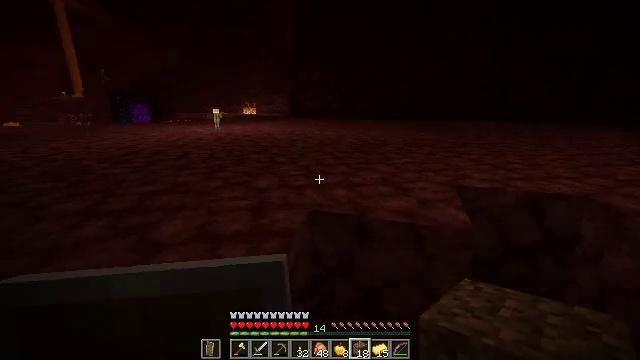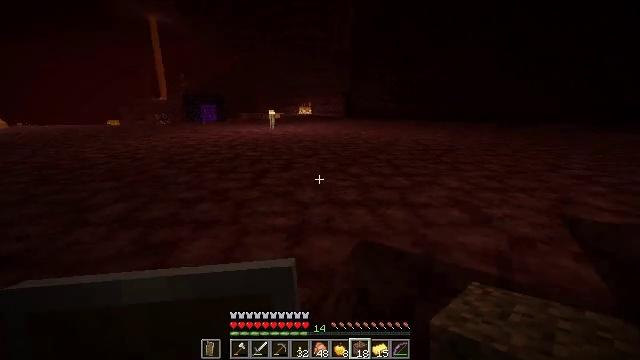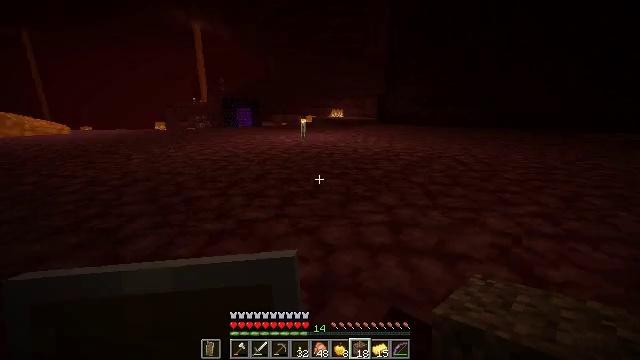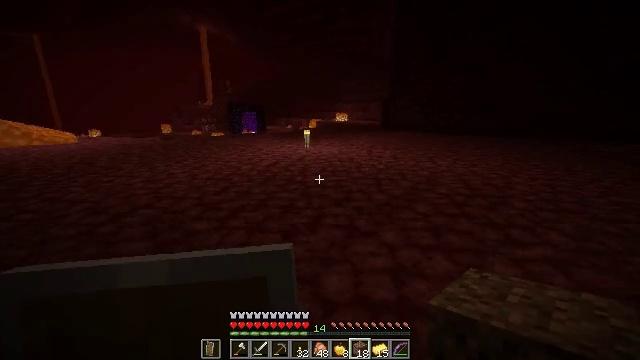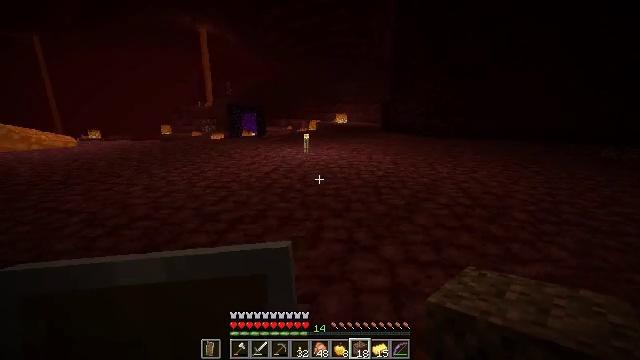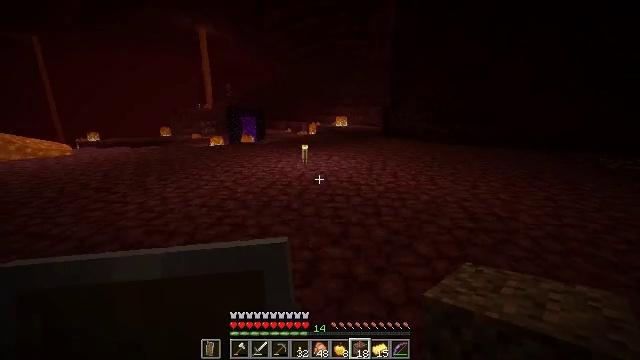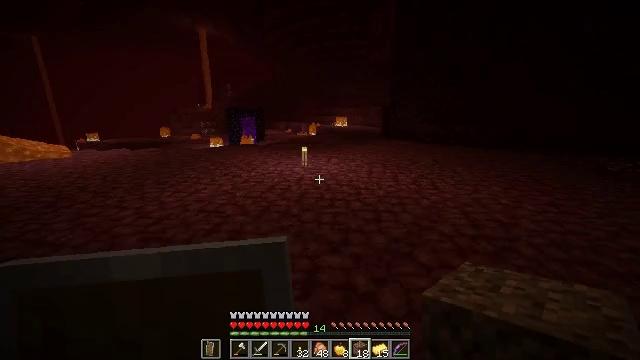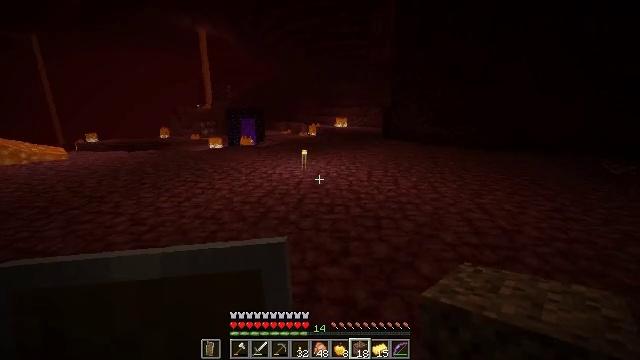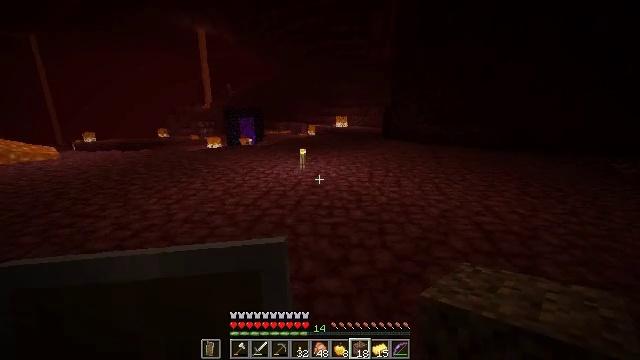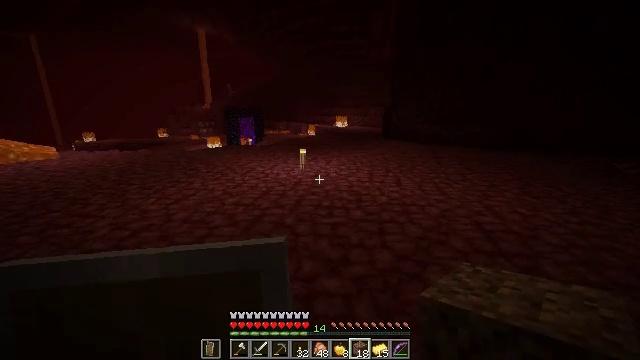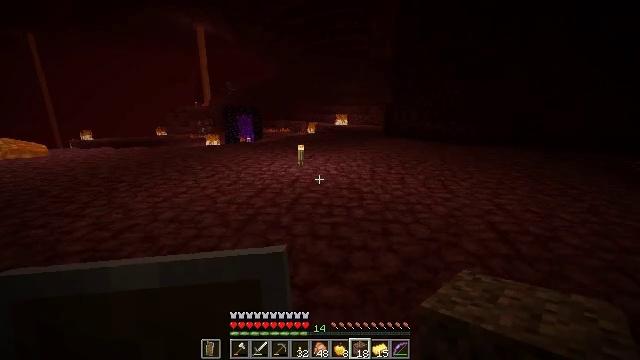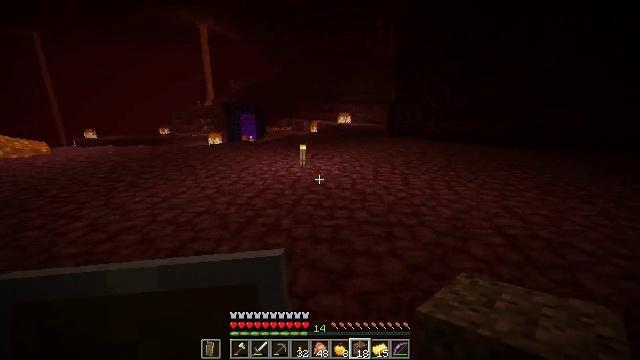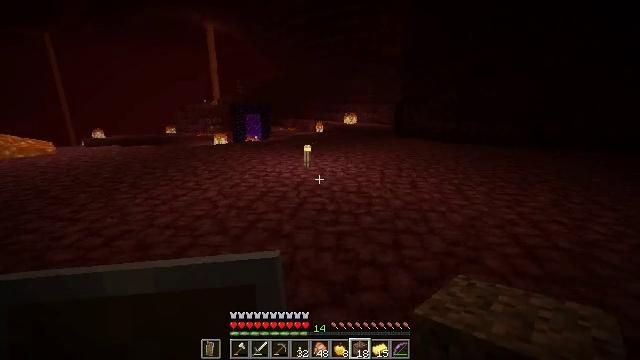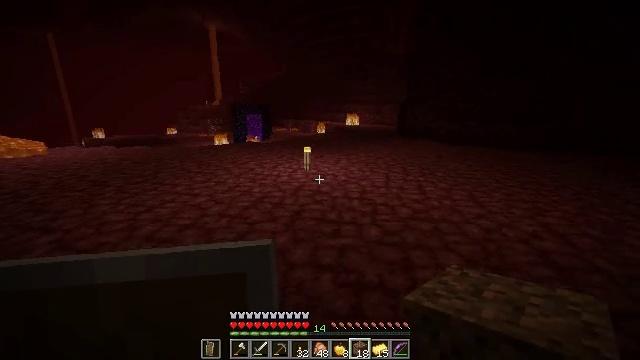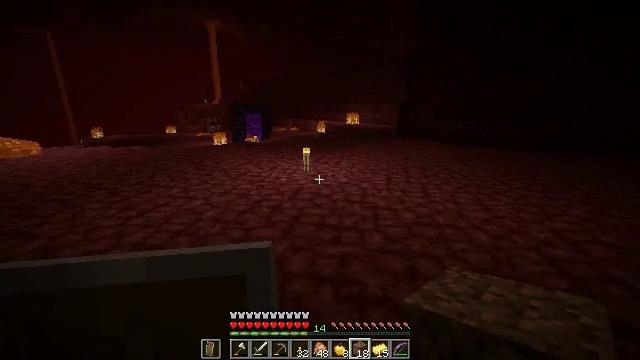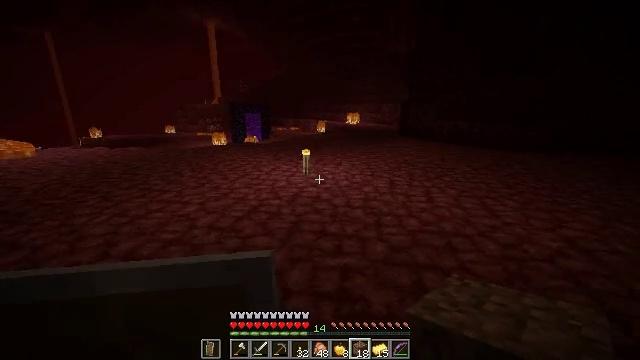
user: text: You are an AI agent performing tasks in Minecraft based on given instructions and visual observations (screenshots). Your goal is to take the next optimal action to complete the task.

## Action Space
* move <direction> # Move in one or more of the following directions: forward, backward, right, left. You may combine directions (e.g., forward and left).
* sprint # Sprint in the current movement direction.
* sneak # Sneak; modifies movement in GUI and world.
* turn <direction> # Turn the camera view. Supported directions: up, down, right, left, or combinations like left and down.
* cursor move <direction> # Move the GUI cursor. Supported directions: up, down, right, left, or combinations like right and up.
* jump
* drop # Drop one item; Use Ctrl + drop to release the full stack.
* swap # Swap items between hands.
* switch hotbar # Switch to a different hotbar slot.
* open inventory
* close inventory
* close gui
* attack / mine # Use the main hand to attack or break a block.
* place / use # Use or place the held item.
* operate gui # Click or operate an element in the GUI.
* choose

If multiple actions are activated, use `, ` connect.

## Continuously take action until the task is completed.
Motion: motion action
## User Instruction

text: Clear the fire from the area.
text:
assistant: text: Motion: move forward, turn left
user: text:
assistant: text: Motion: move forward, turn left, jump
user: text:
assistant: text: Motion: move forward, turn left, jump
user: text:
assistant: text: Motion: move forward, jump
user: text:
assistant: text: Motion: move forward
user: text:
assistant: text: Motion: move forward
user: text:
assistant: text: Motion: move forward
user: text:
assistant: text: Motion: move forward
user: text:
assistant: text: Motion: move forward
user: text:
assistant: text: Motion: move forward
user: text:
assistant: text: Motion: move forward
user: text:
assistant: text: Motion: move forward, turn left
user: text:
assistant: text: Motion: move forward
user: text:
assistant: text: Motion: move forward
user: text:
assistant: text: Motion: move forward
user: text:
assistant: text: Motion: move forward
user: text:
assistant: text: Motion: move forward
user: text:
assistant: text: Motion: move forward
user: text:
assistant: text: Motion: move forward
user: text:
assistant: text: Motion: move forward
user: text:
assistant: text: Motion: move forward
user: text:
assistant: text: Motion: move forward
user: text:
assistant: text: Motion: move forward
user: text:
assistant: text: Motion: move forward
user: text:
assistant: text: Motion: move forward
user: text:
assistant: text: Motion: move forward
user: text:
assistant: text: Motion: move forward, turn left
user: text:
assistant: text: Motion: move forward
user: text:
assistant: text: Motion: move forward
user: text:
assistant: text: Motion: move forward